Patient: sex M, age 71
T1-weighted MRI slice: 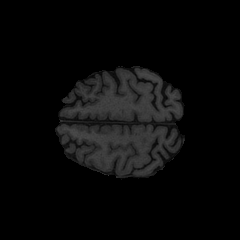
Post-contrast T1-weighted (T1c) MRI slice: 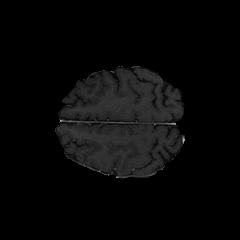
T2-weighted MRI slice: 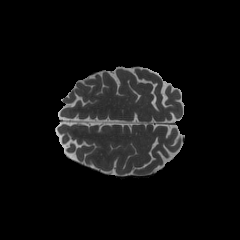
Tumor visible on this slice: no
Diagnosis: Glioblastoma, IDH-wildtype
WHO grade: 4